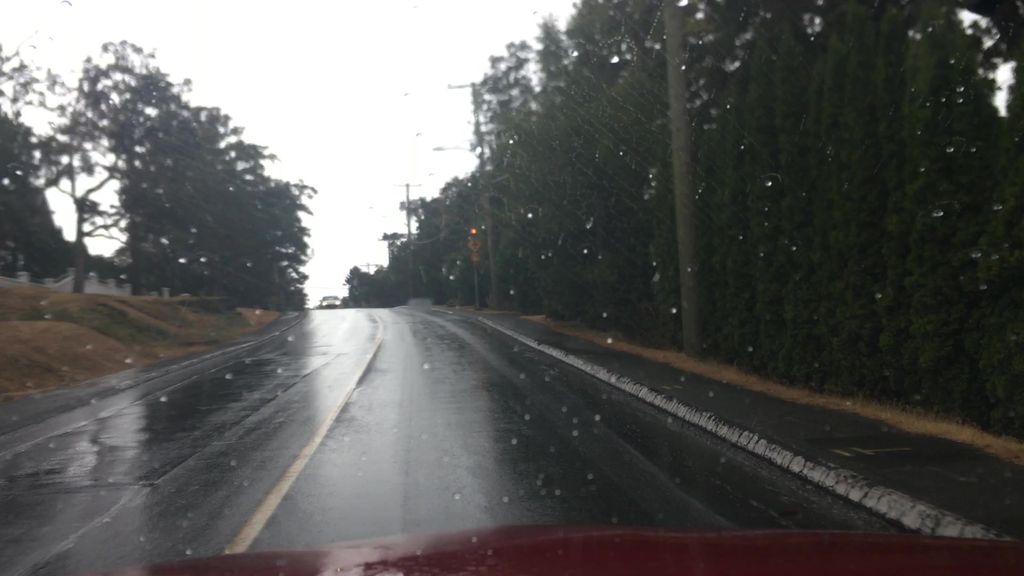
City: victoria